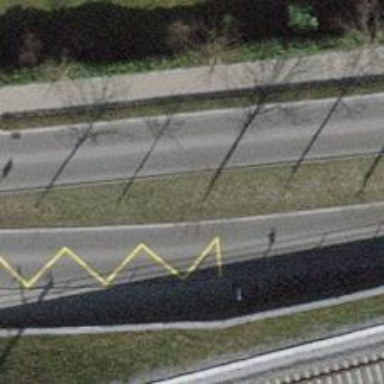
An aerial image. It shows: Bus stop with stop position for public transport.